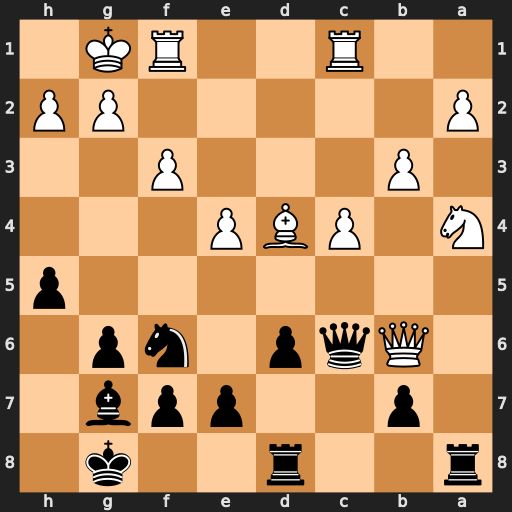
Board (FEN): r2r2k1/1p2ppb1/1Qqp1np1/7p/N1PBP3/1P3P2/P5PP/2R2RK1
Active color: b
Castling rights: -
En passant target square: -
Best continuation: Nd7 Qxd8+ Rxd8